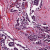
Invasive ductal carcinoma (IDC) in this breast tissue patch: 0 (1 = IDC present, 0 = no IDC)